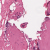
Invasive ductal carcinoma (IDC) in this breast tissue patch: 0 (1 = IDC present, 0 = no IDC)